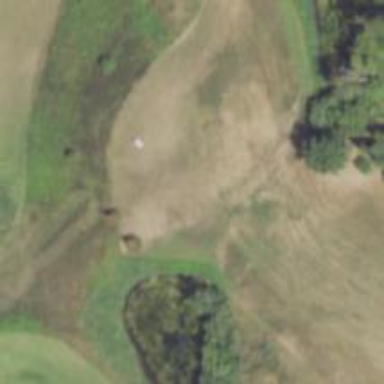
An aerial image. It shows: Golf hole.